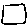
Label: square